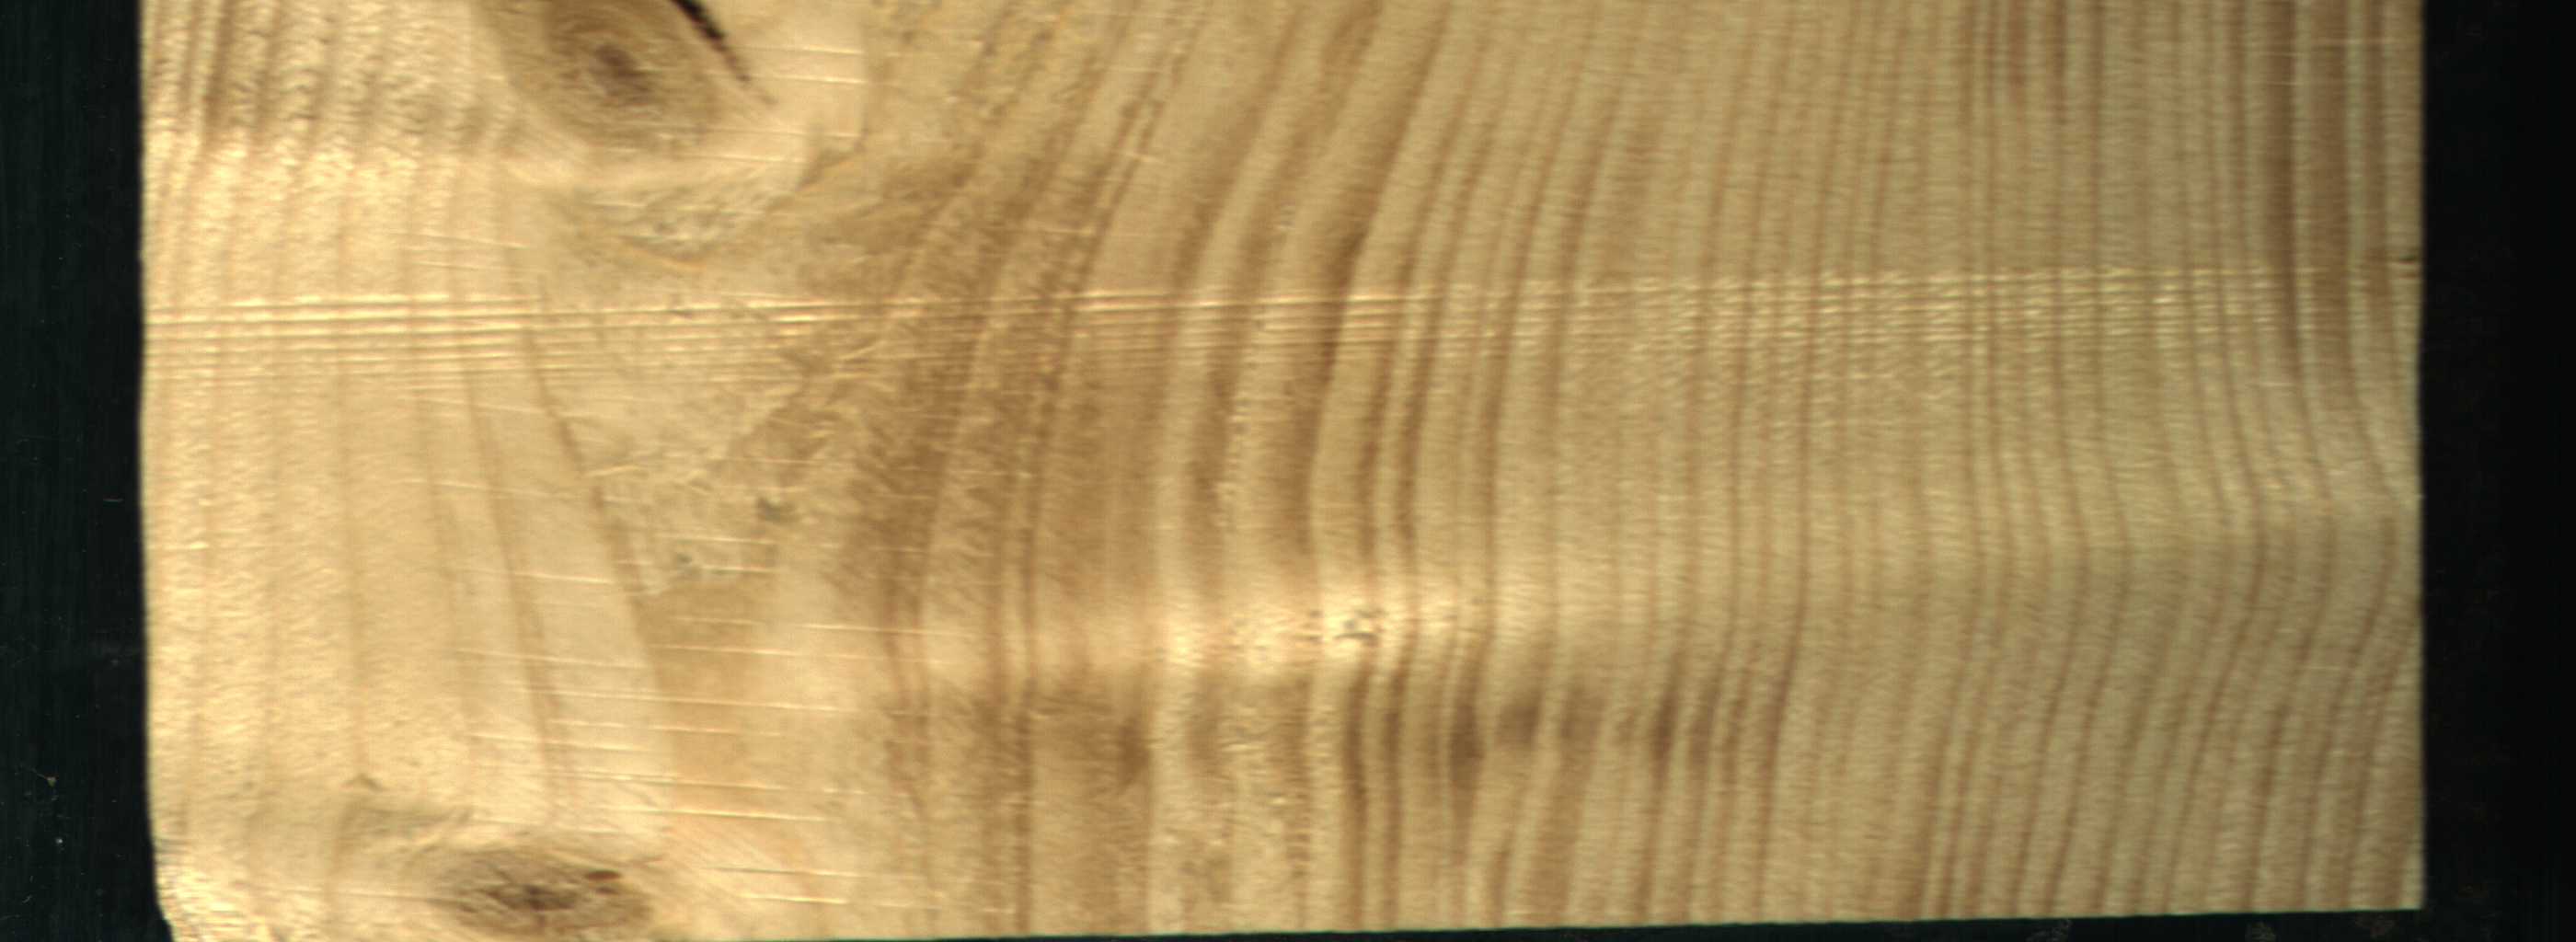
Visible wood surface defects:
Dead_Knot
Live_Knot
Live_Knot